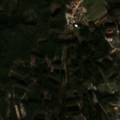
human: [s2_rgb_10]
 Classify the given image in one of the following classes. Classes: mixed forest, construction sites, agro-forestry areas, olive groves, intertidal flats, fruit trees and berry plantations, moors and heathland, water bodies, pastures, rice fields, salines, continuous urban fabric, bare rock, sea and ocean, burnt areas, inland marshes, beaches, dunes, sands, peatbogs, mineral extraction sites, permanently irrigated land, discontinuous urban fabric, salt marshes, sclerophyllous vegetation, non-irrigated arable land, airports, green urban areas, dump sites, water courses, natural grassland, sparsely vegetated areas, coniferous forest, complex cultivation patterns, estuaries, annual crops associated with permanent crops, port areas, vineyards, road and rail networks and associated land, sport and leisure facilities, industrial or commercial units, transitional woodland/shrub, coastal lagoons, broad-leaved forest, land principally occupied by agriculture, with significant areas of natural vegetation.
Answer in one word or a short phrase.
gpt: discontinuous urban fabric, coniferous forest, transitional woodland/shrub